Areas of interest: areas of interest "Transportation stations"
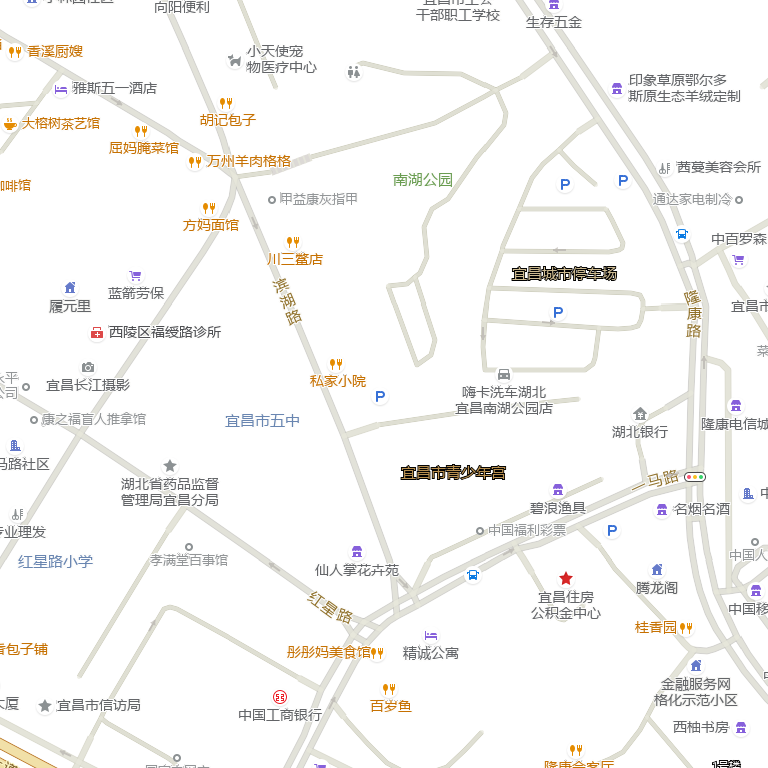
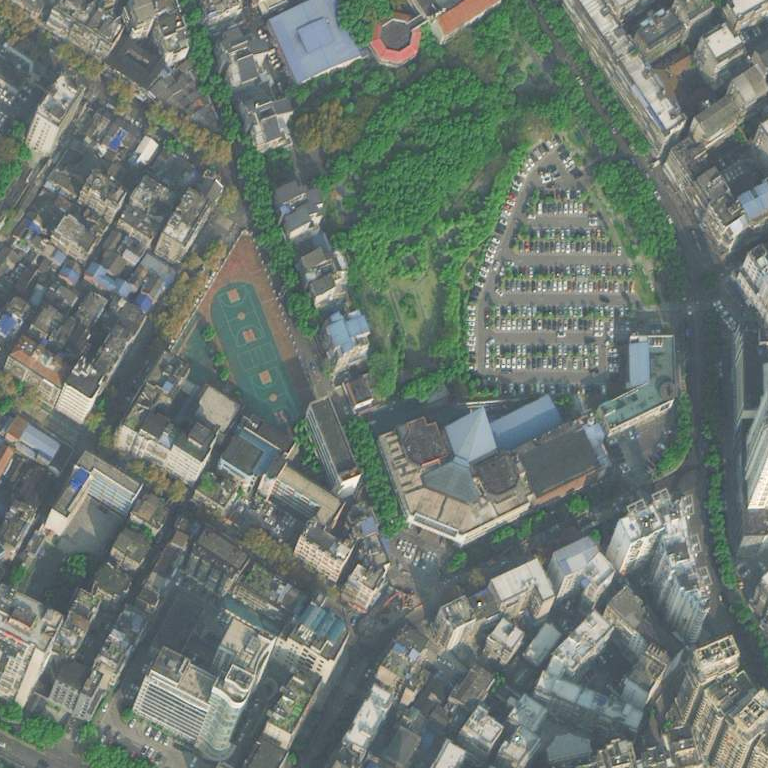